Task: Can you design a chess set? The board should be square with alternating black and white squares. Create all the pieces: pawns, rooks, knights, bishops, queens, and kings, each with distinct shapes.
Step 4660:
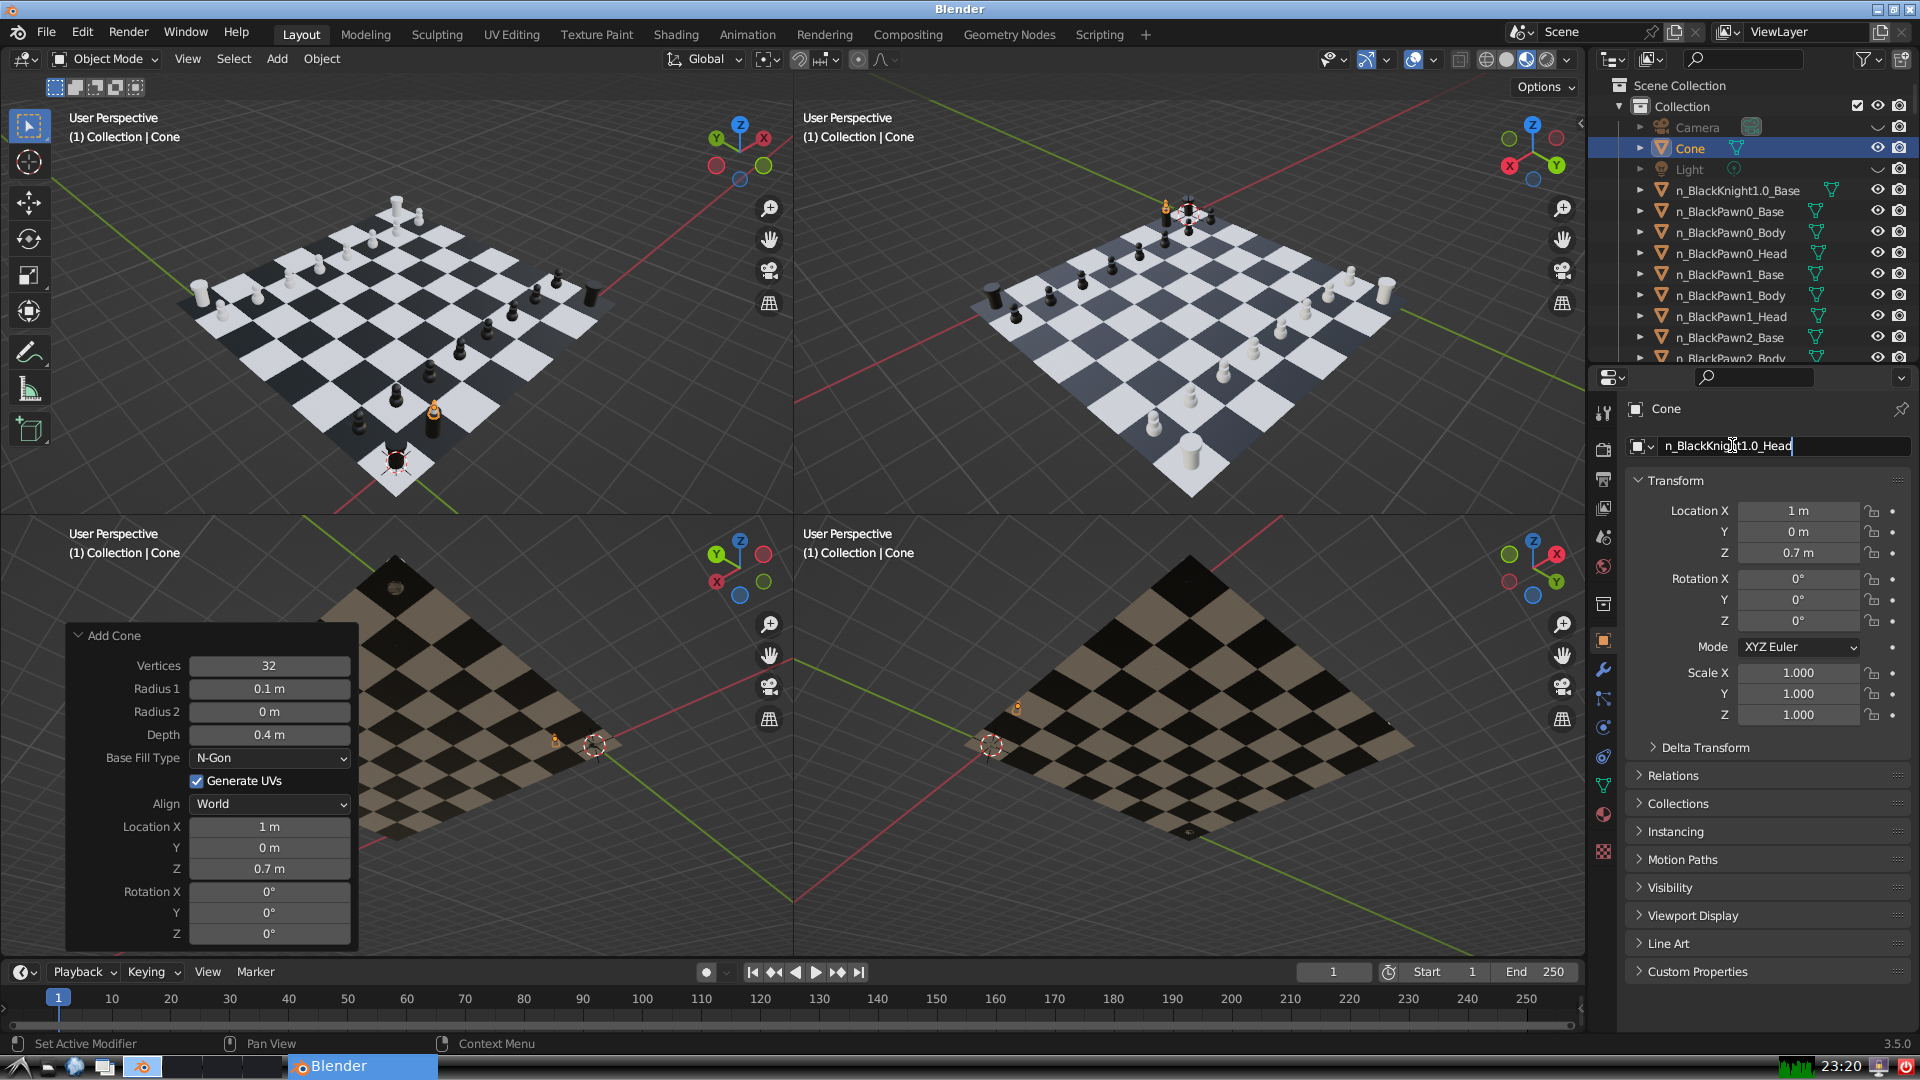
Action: {"key_press": ['Return']}